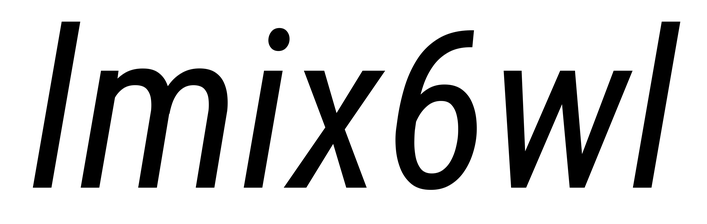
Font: Roboto-Italic_Condensed_Italic